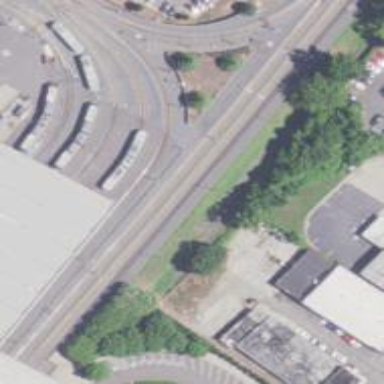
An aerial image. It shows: Light rail electrified with contact line.